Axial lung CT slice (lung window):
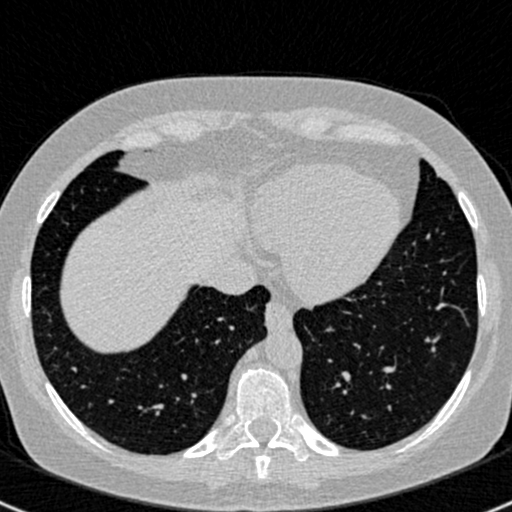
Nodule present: no